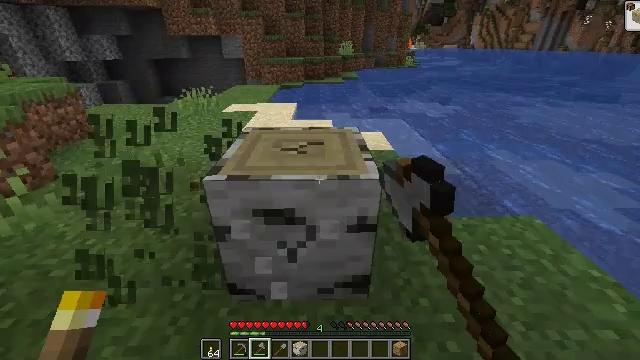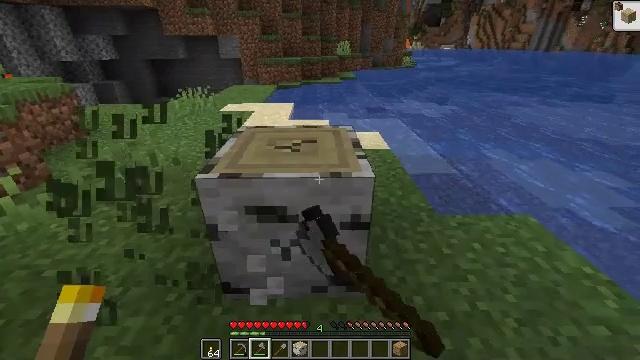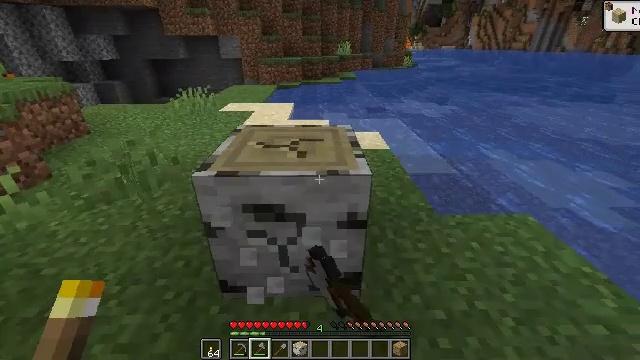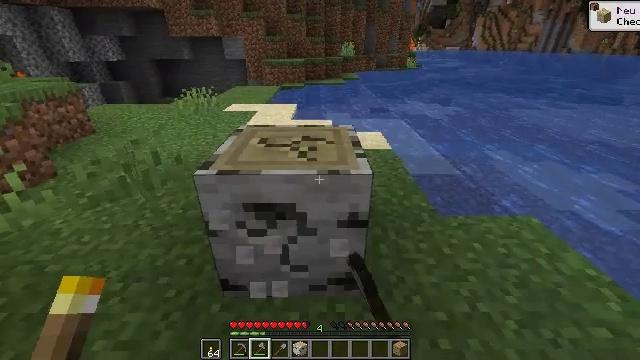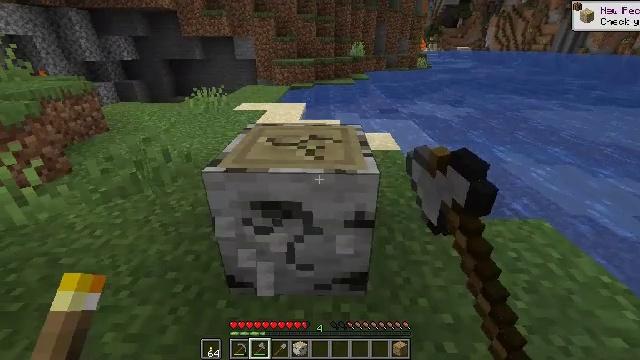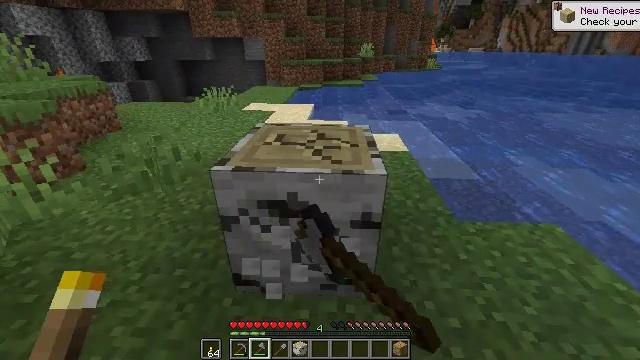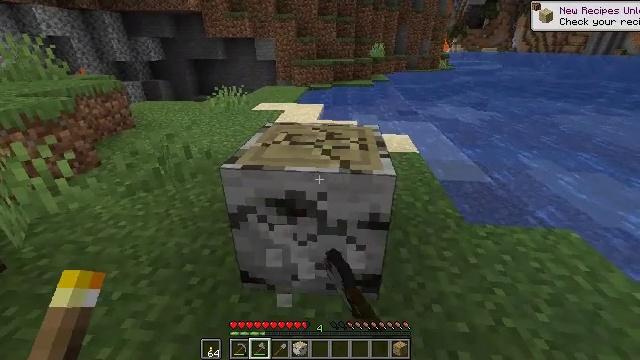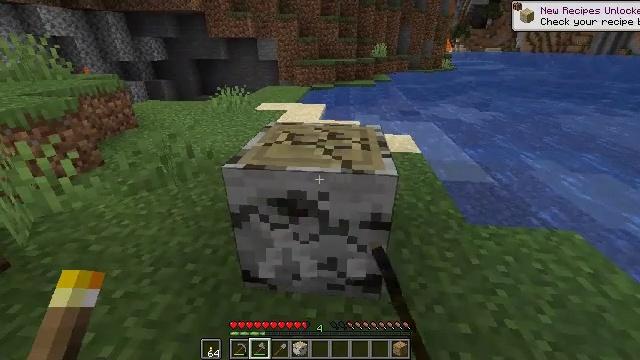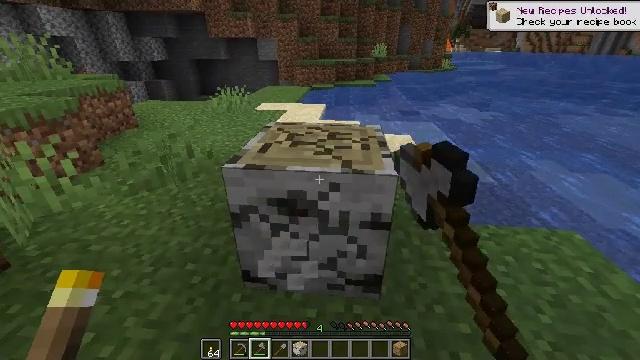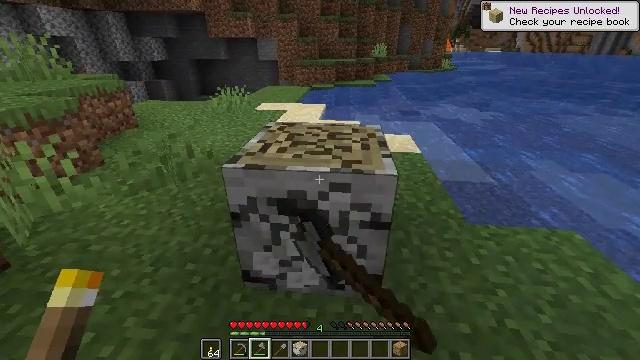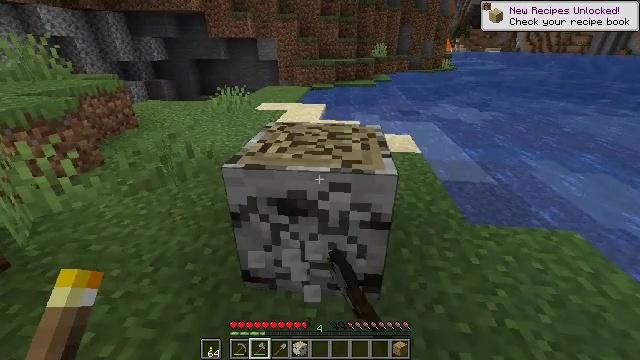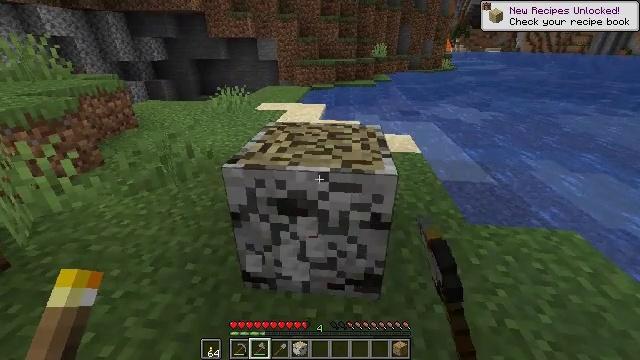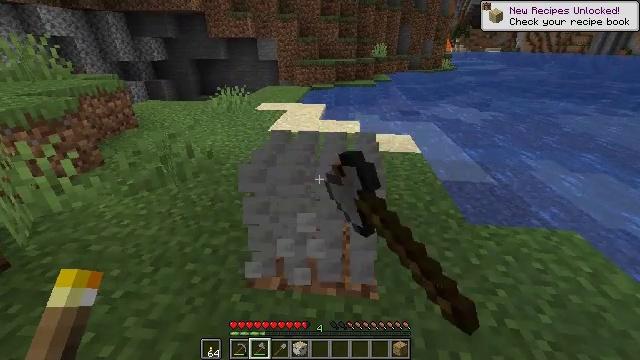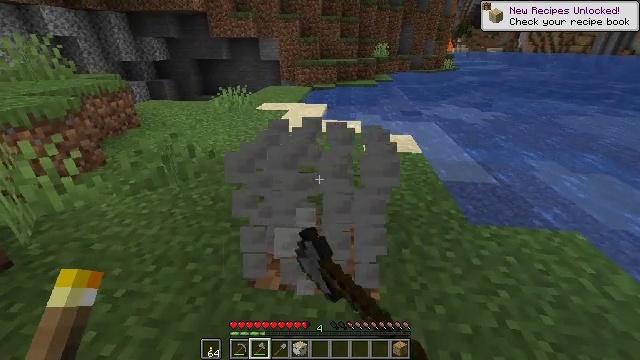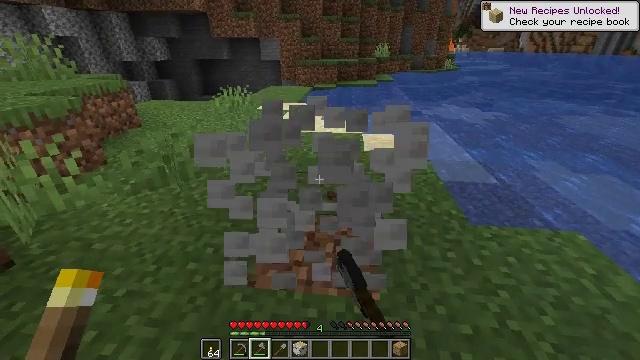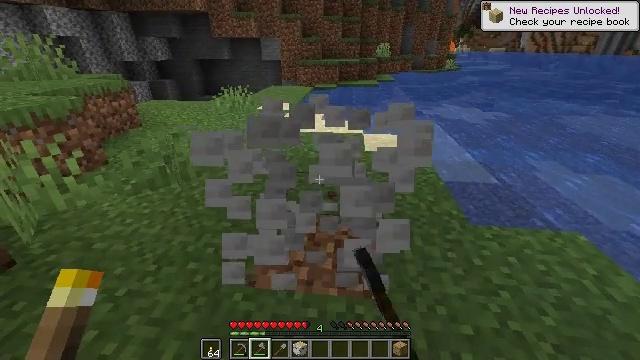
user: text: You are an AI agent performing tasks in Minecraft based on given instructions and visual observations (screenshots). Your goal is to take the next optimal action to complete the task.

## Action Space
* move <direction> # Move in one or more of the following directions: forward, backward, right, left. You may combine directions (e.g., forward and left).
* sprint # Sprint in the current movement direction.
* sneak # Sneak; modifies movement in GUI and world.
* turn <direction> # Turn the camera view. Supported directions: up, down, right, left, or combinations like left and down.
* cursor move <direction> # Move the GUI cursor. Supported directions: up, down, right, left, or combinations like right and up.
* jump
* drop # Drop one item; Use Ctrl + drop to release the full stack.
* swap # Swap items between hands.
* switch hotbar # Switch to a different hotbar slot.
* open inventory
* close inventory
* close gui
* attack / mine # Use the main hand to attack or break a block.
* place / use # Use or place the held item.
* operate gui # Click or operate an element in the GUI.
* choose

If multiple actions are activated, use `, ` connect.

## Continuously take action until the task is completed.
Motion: motion action
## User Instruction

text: Break the birch log in the forest.
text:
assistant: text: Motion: attack / mine
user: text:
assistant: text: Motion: attack / mine
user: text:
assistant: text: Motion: attack / mine
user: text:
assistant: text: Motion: turn left, attack / mine
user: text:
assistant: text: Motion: turn left, attack / mine
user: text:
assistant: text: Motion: turn left, attack / mine
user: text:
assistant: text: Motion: attack / mine
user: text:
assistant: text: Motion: attack / mine
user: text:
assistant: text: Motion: attack / mine
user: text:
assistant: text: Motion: attack / mine
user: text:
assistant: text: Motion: attack / mine
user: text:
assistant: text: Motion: attack / mine
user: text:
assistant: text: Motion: attack / mine
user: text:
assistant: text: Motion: attack / mine
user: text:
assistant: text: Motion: attack / mine
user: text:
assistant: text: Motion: attack / mine
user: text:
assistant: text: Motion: move right, attack / mine
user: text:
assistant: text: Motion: move right, attack / mine
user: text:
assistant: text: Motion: move forward and move right, turn up, attack / mine
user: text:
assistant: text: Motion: move forward and move right, turn left and up
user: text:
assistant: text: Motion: move forward, turn left and up
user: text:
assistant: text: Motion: move forward, turn right and up, attack / mine
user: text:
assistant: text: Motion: turn up, attack / mine
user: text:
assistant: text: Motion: attack / mine
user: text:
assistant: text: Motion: turn left and up, attack / mine
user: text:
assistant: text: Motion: turn up, attack / mine
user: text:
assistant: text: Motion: attack / mine
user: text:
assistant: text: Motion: attack / mine
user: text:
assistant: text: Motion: attack / mine
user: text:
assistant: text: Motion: turn left, attack / mine